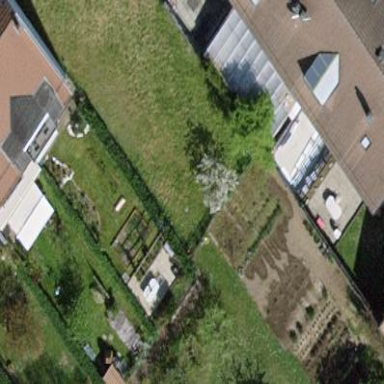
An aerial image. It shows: Garden surrounded by fence.